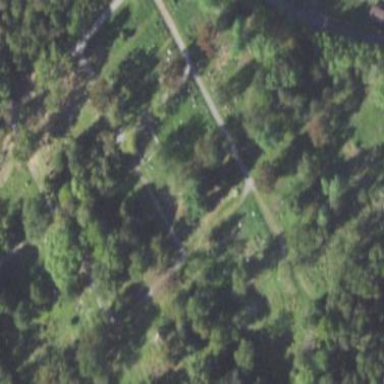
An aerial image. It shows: Graveyard area designated as cemetery.